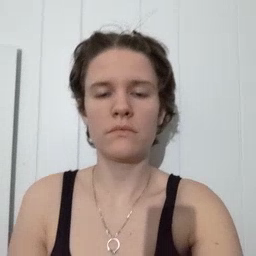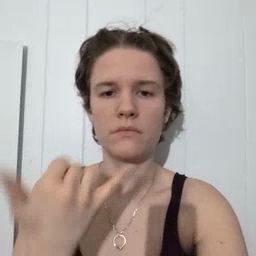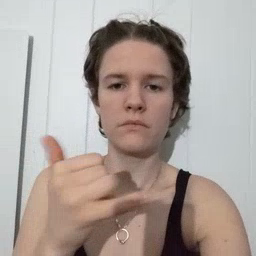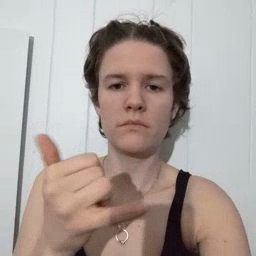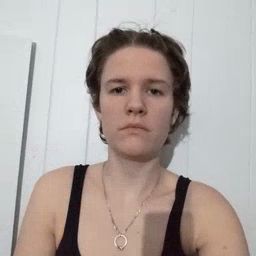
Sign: yellow